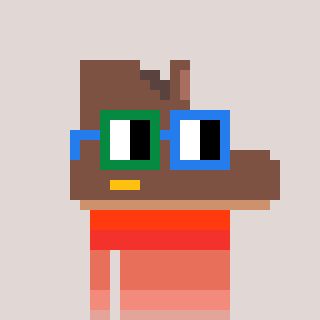
a pixel art character with square green and blue glasses, a boot-shaped head and a gold-colored body on a warm background